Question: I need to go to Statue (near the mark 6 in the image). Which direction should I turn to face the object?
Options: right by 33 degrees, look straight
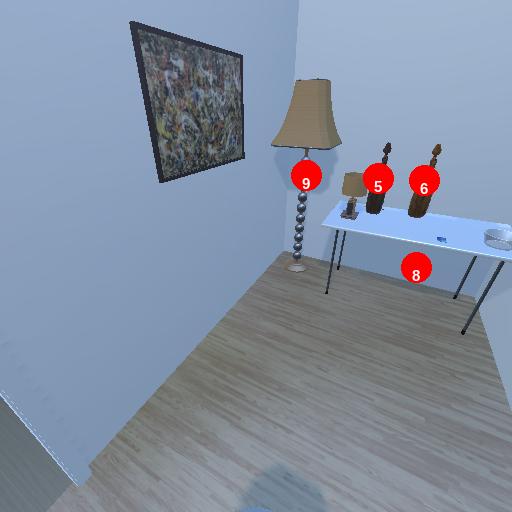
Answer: right by 33 degrees